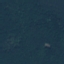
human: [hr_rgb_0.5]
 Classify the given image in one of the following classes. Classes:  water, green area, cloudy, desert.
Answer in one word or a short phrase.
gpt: green area